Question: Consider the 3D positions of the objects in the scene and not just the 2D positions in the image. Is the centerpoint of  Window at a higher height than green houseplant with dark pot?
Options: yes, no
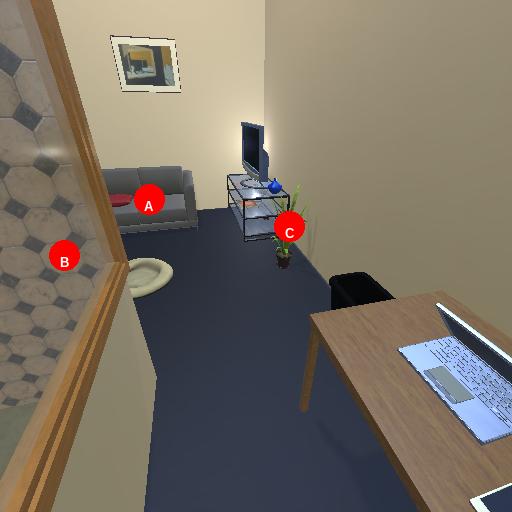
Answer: yes